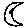
Label: moon